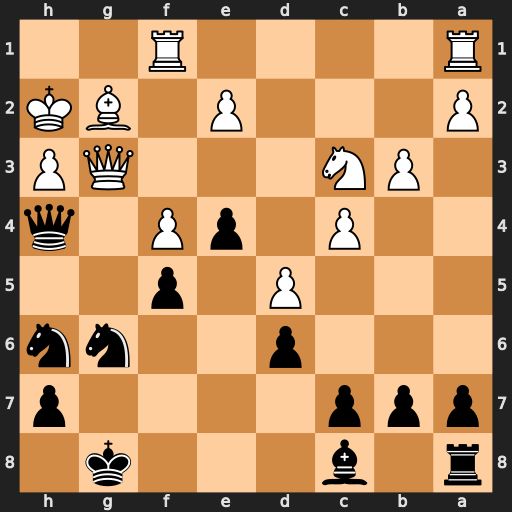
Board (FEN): r1b3k1/ppp4p/3p2nn/3P1p2/2P1pP1q/1PN3QP/P3P1BK/R4R2
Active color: b
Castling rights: -
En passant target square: -
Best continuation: Ng4+ Qxg4 fxg4